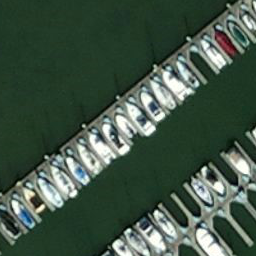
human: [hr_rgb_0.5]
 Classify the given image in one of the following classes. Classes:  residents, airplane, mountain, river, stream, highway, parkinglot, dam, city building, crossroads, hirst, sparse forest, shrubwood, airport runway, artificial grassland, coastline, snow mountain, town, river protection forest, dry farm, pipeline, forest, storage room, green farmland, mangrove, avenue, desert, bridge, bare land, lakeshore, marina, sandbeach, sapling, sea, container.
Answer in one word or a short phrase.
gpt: marina